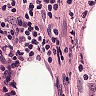
Metastatic tissue present: yes